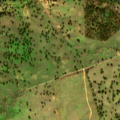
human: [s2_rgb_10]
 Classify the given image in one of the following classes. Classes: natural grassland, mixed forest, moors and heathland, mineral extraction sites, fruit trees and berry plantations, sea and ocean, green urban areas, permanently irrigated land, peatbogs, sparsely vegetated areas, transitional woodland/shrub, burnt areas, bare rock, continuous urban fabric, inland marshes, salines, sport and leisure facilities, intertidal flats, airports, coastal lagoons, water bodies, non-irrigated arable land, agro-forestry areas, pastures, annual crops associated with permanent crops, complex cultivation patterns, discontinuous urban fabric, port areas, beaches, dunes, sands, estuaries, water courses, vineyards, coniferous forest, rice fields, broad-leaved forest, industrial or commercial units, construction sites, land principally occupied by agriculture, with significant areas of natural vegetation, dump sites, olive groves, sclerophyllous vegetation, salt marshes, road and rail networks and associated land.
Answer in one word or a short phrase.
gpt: non-irrigated arable land, olive groves, pastures, agro-forestry areas